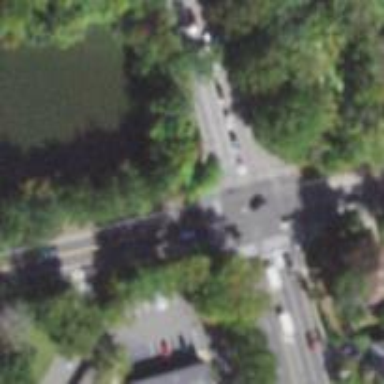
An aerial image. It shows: Footway with zebra crossing marking.